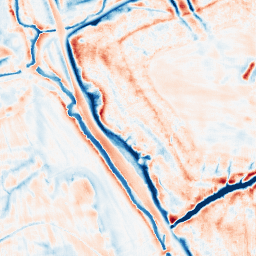
Category: edge_preserving
Decomposition family: bilateral
Decomposition parameters: d: 21
sigma_color: 75
sigma_space: 25
Upsampling method: fft_zeropad
Upsampling parameters: scale: 2
Upsampling scale: 2